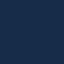
Land use / land cover: SeaLake